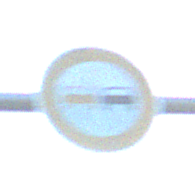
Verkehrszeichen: Ueberholverbot
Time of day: SunriseSunset
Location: Outdoor (Nature)
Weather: PartlyCloudy
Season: NotSpecified
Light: Natural